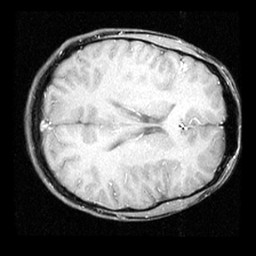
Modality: inplaneT1
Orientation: axial
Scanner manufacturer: ge
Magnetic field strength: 3 T
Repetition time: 0.2 s
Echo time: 0.0036 s